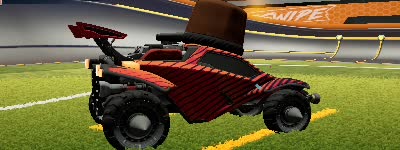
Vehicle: octane